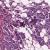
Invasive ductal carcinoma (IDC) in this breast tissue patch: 1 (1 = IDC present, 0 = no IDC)